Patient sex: M
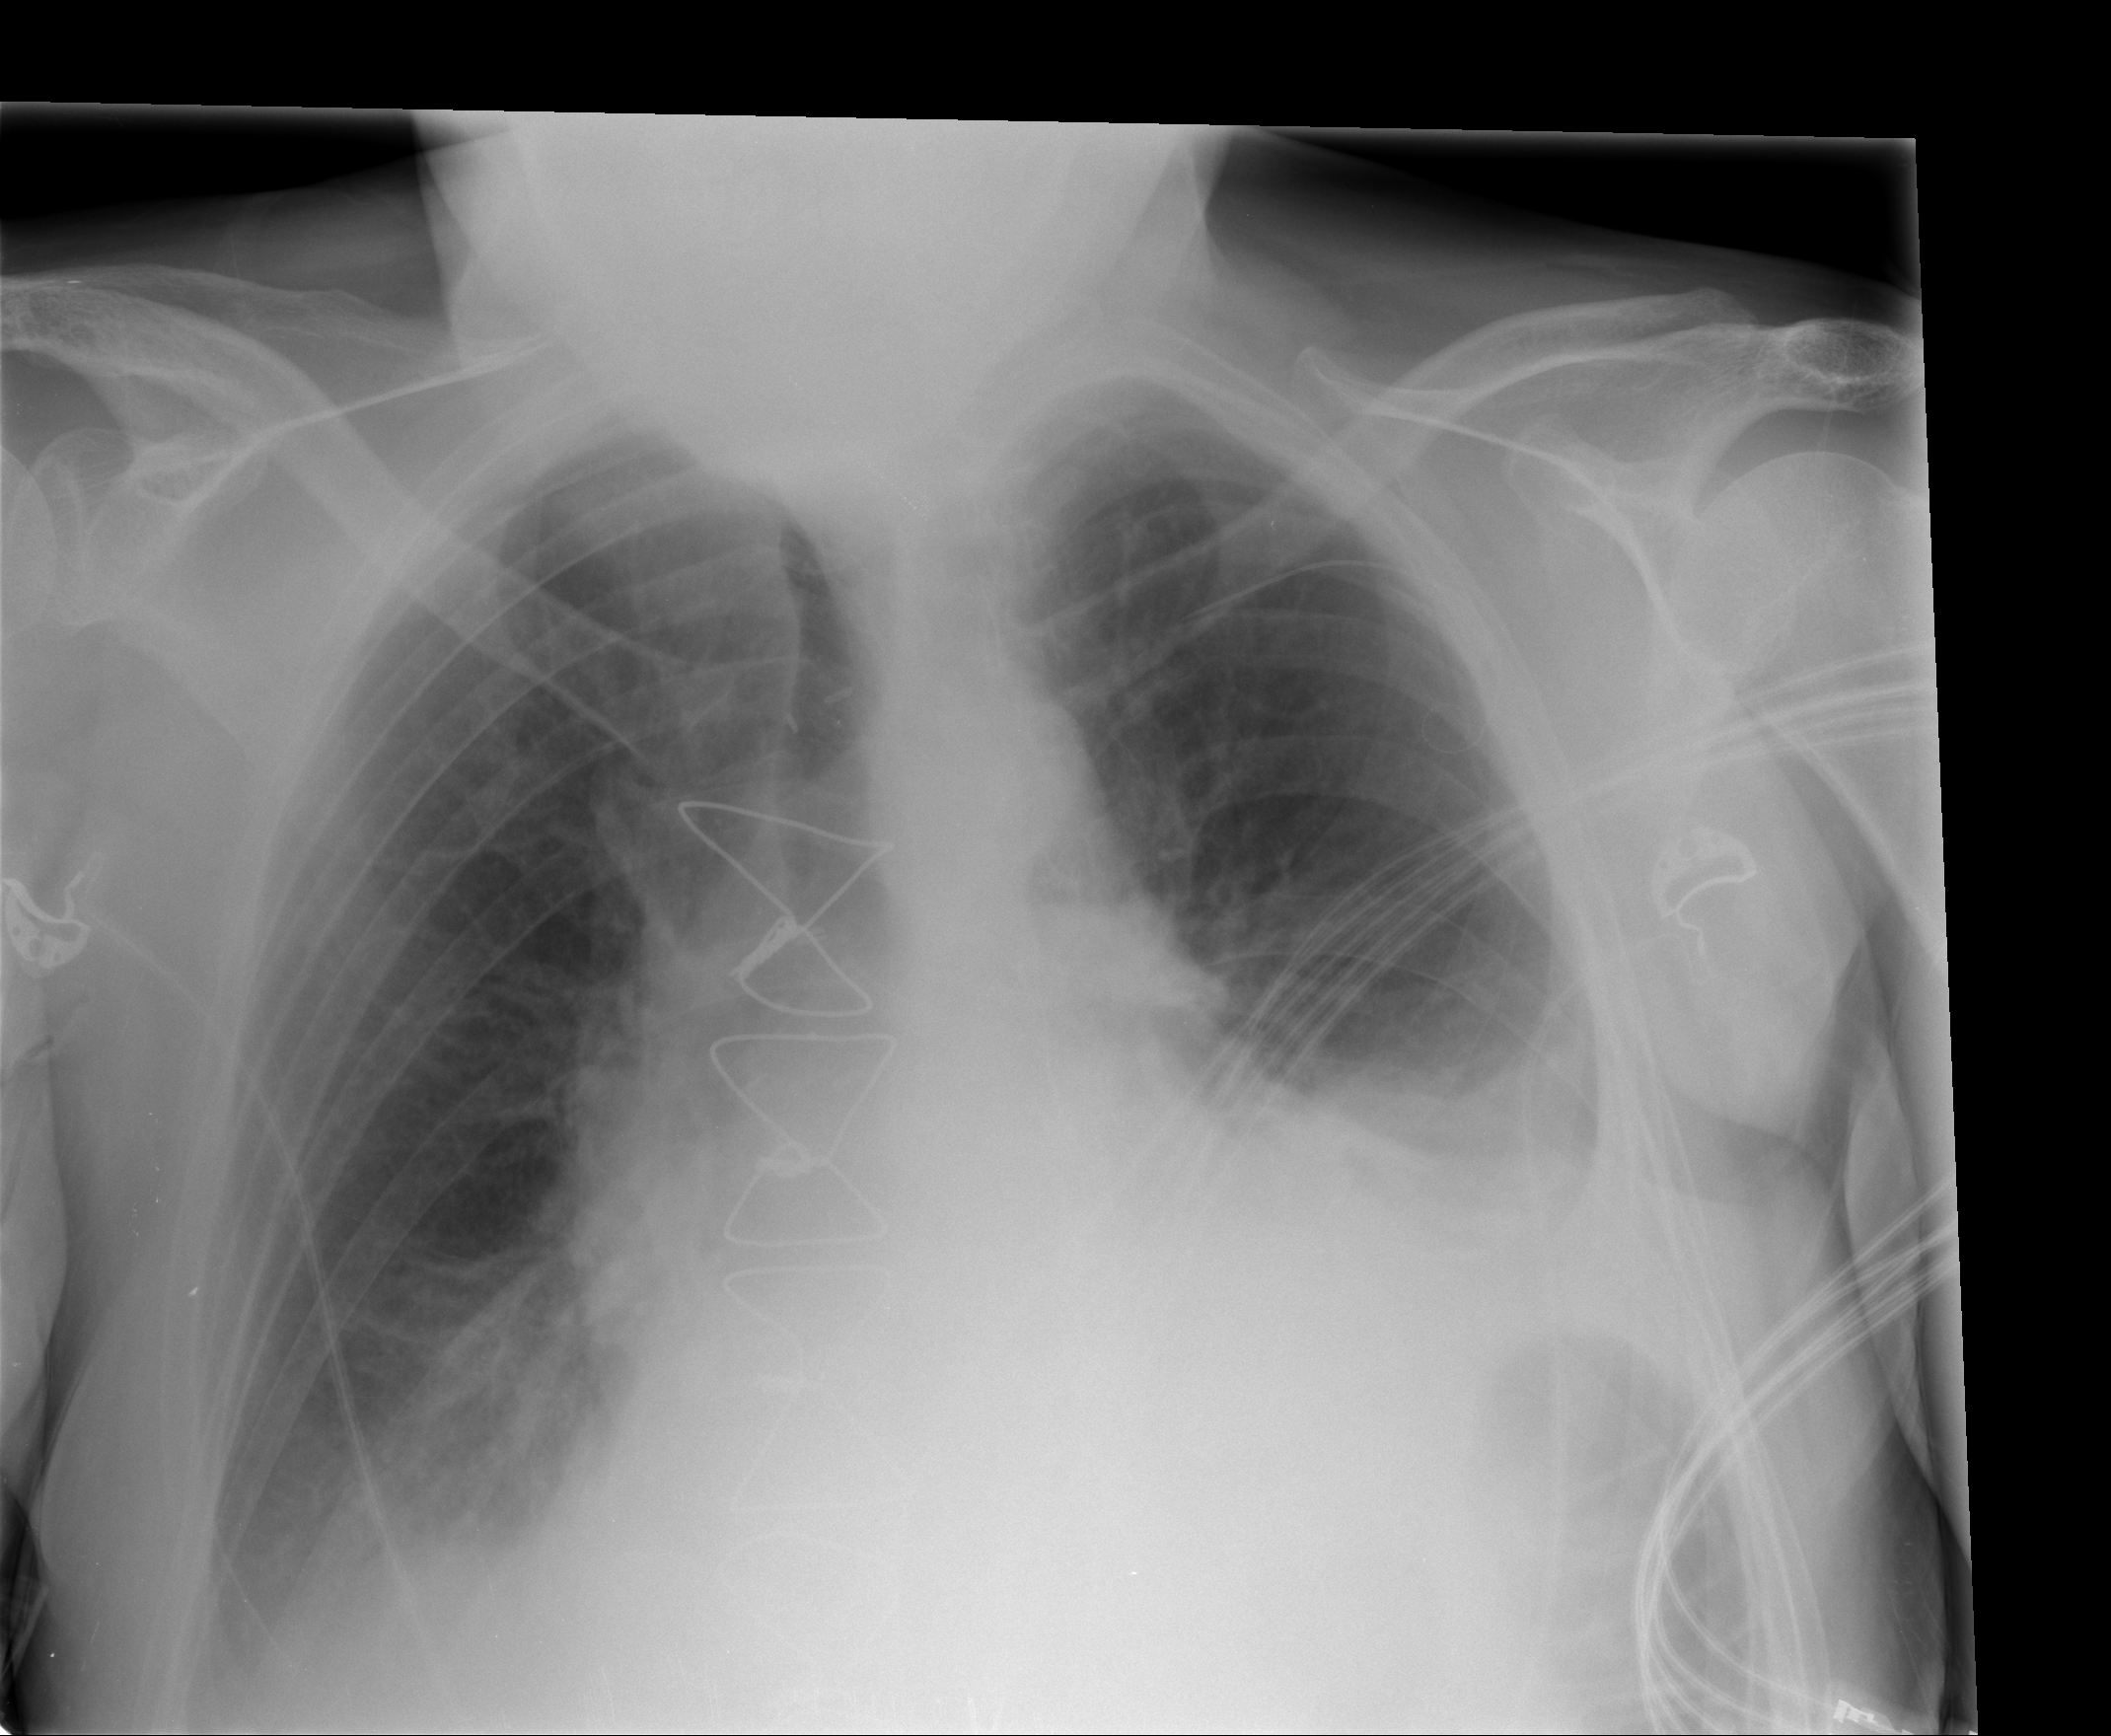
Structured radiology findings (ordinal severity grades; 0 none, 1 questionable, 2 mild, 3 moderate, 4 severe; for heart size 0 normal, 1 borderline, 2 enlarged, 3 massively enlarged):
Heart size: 2
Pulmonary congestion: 2
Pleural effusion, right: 2
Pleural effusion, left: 3
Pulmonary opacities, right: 0
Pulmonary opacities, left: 0
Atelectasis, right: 2
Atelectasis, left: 2